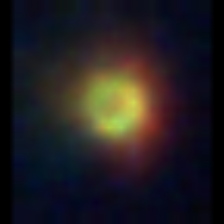
Taxon: NanoPlankton
Group: Other